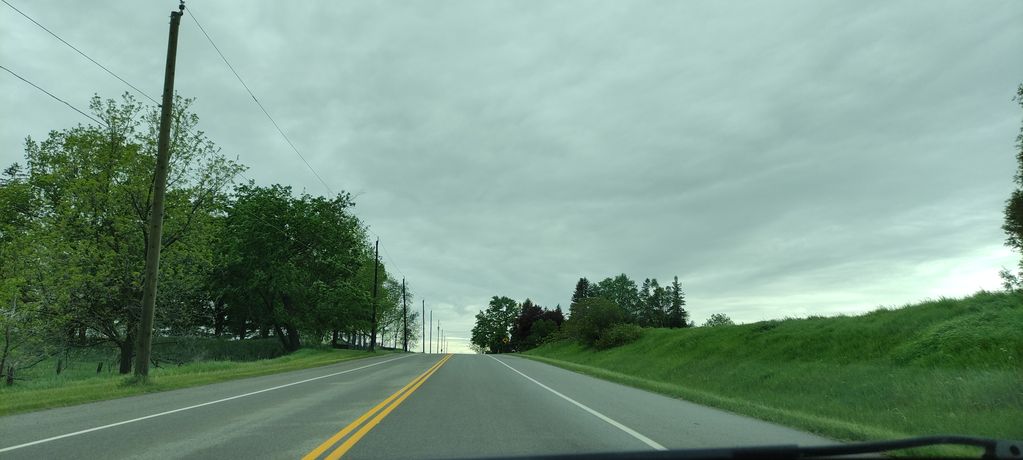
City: kitchener-waterloo